Field crop: maize
Growth stage: 2
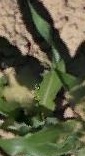
Species: maize